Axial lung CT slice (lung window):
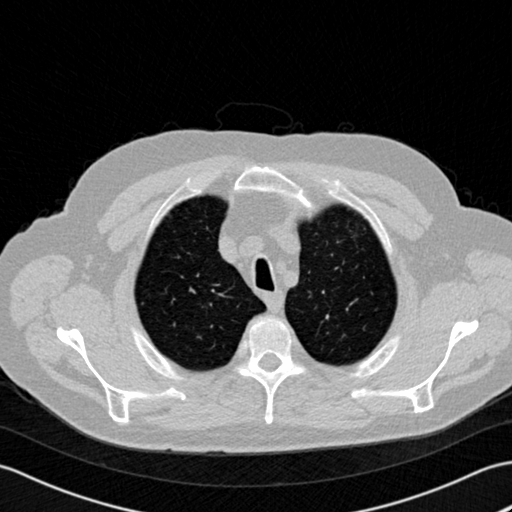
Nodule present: no